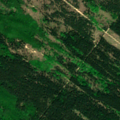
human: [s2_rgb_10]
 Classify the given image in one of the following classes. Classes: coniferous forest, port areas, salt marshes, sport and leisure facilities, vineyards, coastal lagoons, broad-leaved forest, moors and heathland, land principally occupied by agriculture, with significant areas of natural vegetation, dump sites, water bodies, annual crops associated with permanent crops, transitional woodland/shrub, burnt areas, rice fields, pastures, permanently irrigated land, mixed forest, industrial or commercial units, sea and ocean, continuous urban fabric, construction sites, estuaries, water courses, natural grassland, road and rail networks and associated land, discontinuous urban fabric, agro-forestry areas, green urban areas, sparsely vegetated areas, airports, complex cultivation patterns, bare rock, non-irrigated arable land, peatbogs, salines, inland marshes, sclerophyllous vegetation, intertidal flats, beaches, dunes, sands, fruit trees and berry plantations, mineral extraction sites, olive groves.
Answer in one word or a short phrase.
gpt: broad-leaved forest, coniferous forest, transitional woodland/shrub